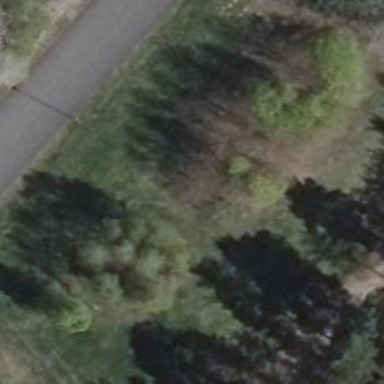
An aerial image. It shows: Row of trees in natural setting.